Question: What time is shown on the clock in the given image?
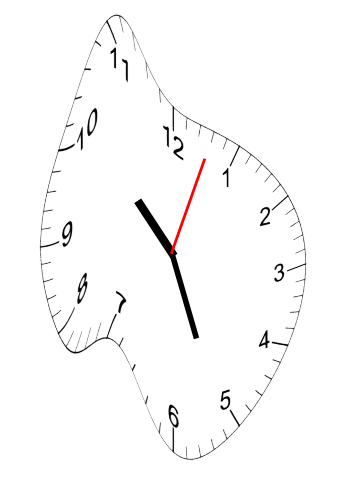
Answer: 10:26:03